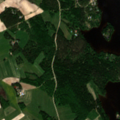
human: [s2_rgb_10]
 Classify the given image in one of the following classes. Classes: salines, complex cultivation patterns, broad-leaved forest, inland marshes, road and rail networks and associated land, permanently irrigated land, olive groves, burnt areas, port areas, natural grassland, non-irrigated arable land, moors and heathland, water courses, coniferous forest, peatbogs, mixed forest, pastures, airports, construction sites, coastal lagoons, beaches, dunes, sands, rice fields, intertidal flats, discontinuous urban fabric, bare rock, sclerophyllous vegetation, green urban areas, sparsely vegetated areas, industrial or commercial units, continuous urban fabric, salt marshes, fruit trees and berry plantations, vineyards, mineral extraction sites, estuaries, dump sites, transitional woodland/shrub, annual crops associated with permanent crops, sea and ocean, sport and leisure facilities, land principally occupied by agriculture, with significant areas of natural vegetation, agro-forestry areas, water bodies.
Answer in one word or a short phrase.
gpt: non-irrigated arable land, land principally occupied by agriculture, with significant areas of natural vegetation, mixed forest, water bodies